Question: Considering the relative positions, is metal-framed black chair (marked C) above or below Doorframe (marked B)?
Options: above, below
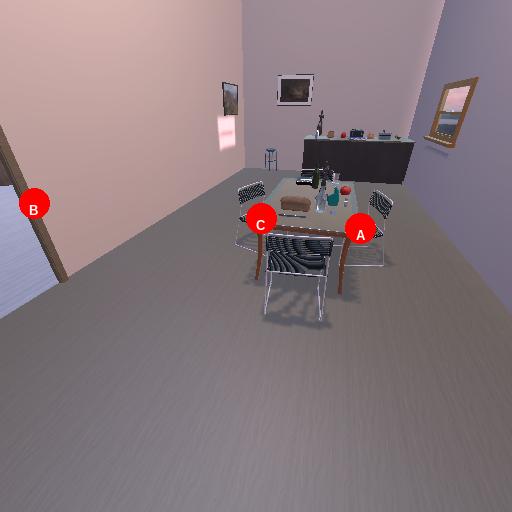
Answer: above